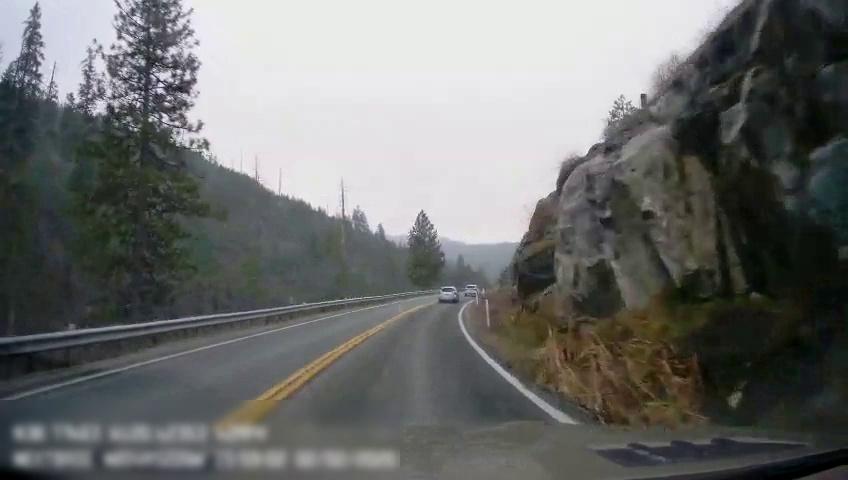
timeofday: Day
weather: Cloudy
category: Drivable Space
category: Vehicles | SUV
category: Vehicles | SUV
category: Lanes | Alternate Lane
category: Lanes | Current Lane
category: Lanes | Opposite Lane
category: Lanes | Opposite Lane